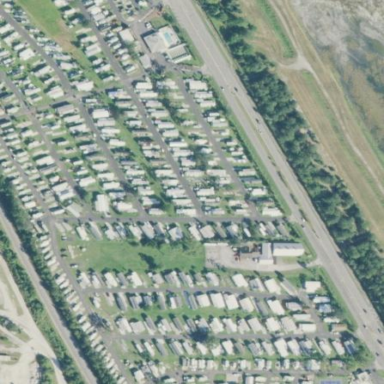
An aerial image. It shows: Residential area designated as trailer park.